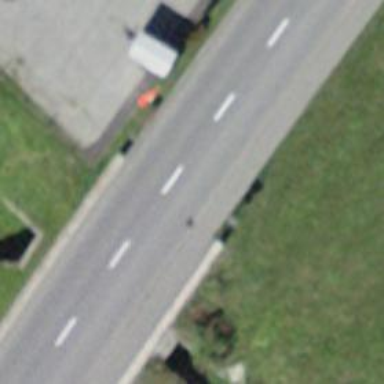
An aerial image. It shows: Primary highway bridge with asphalt surface.